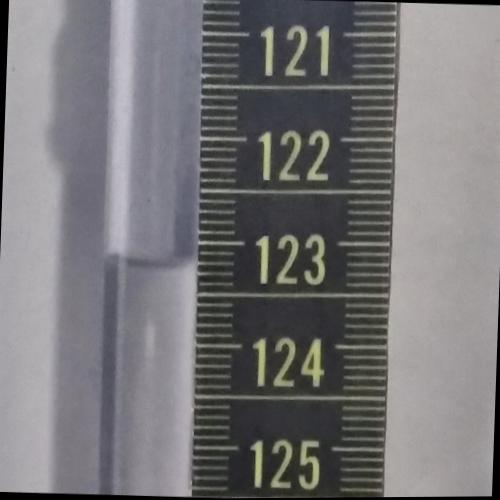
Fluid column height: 123.2 cm